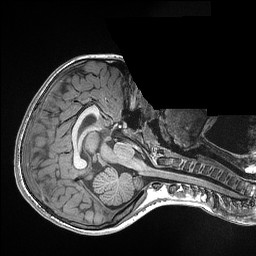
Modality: T1w
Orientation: axial
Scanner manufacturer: siemens
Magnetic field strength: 3 T
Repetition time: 2.3 s
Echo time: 0.00298 s